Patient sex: M
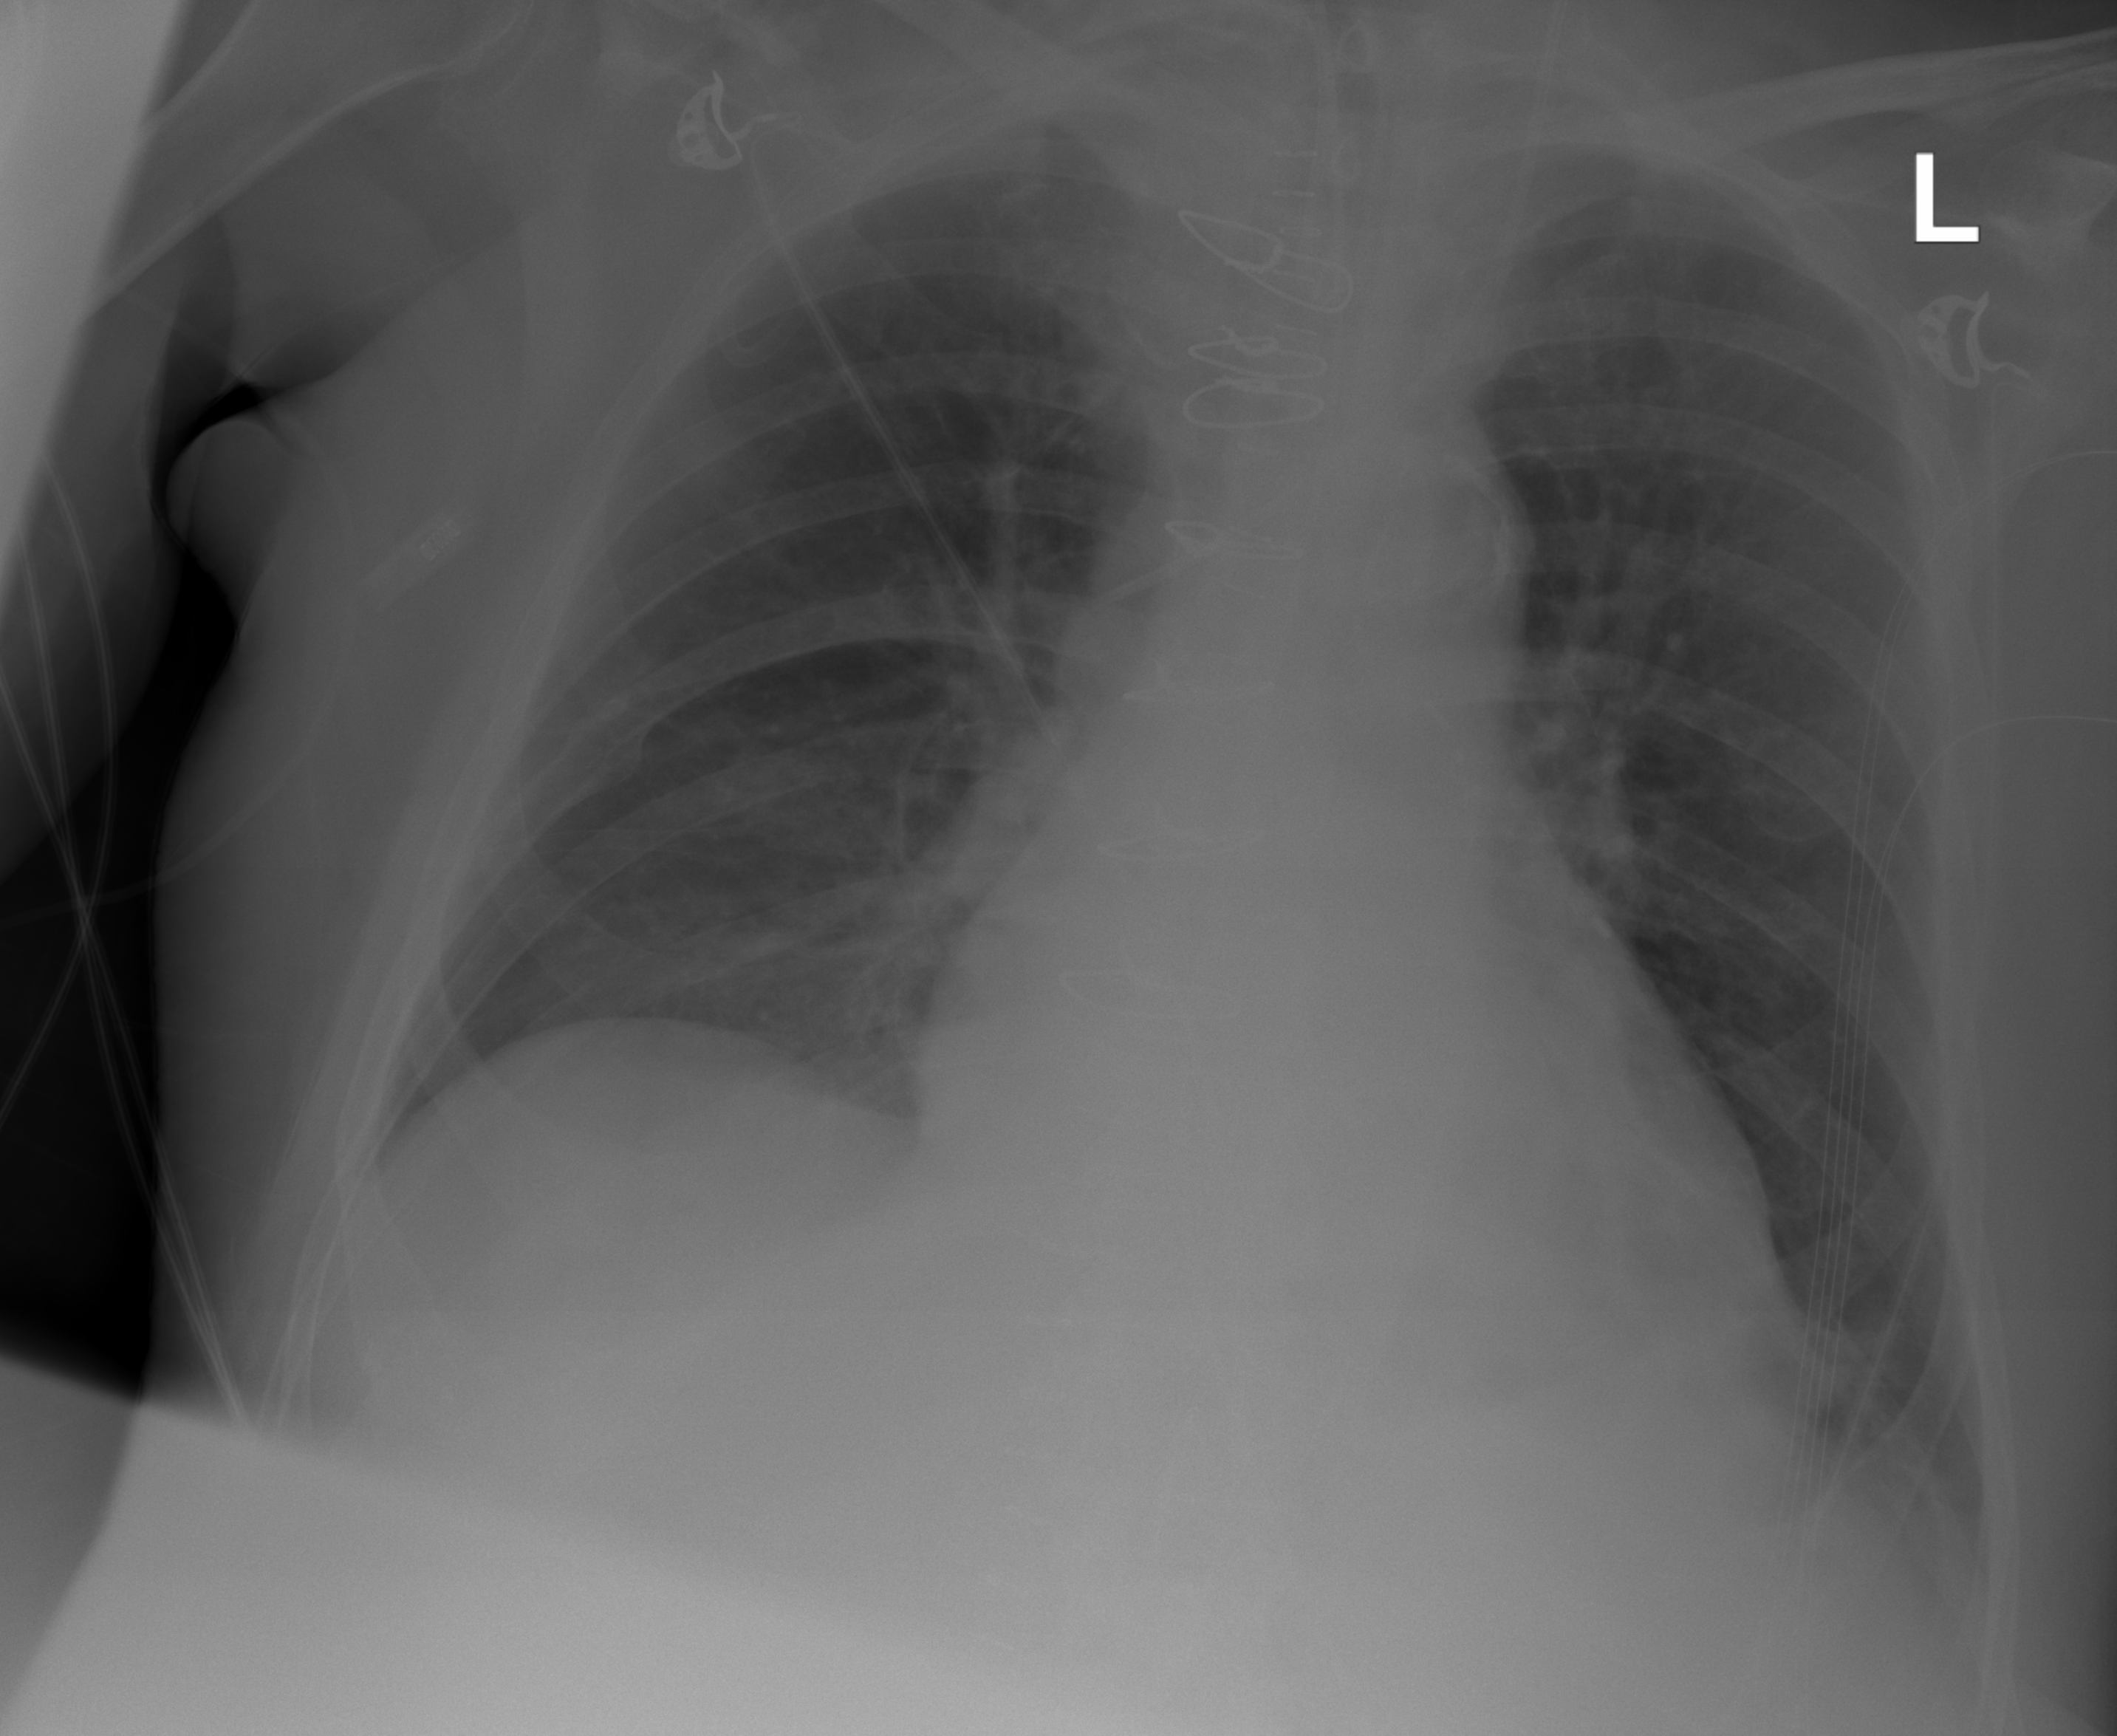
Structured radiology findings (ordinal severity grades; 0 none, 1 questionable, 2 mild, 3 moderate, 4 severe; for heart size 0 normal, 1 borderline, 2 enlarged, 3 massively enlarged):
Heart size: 1
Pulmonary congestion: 2
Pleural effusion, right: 0
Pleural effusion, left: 1
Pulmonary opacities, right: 2
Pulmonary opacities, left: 0
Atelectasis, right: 2
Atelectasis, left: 2